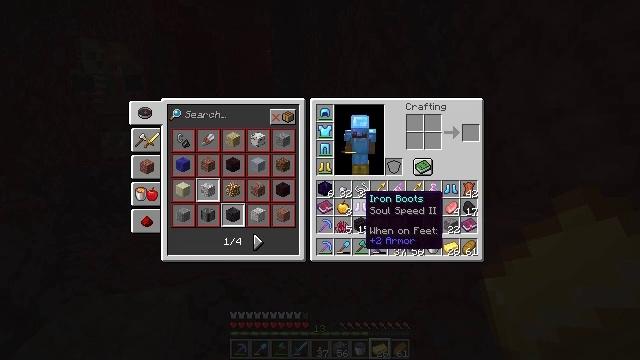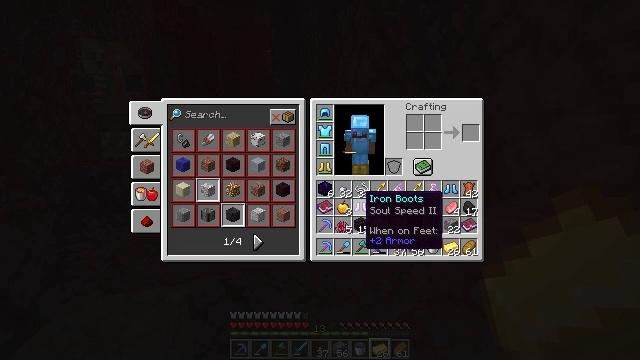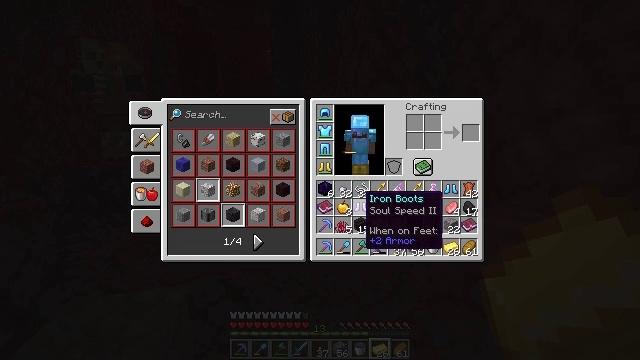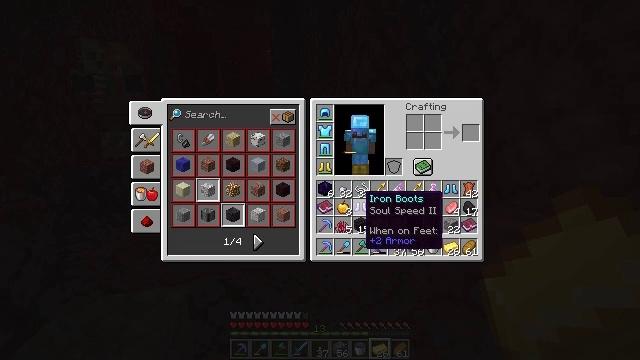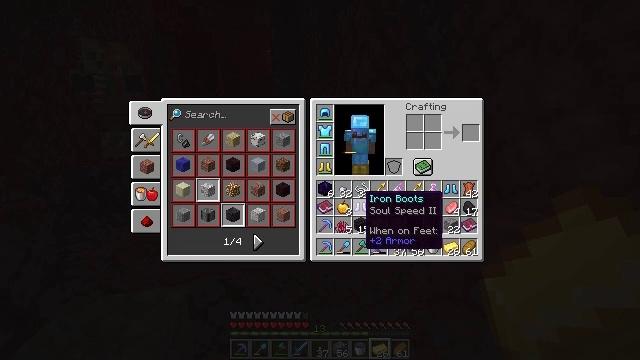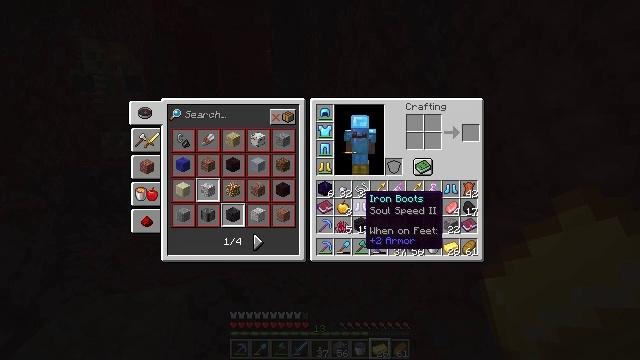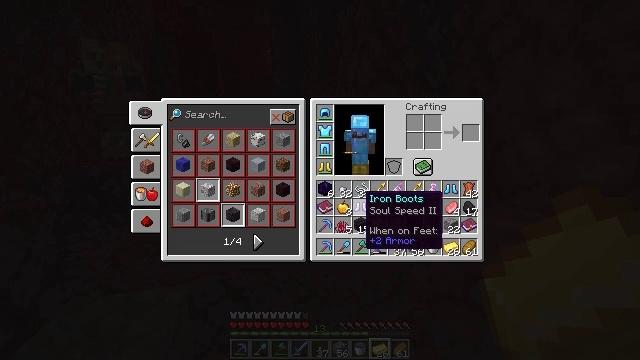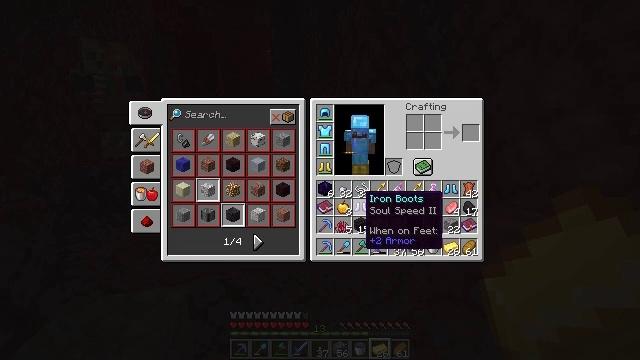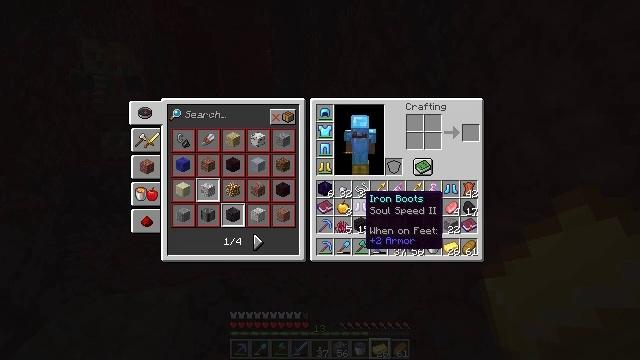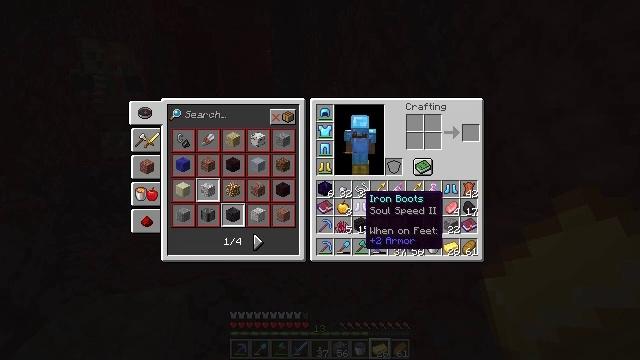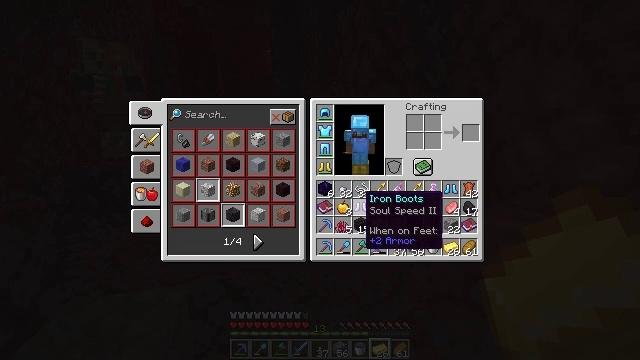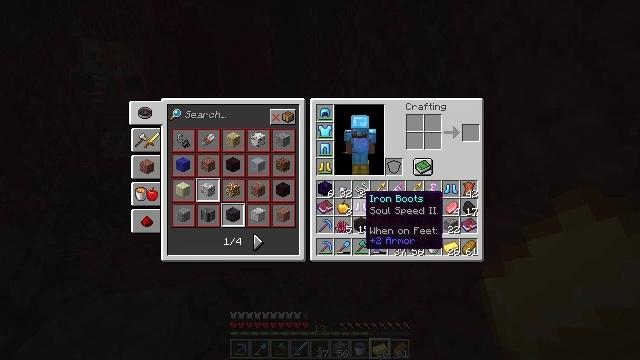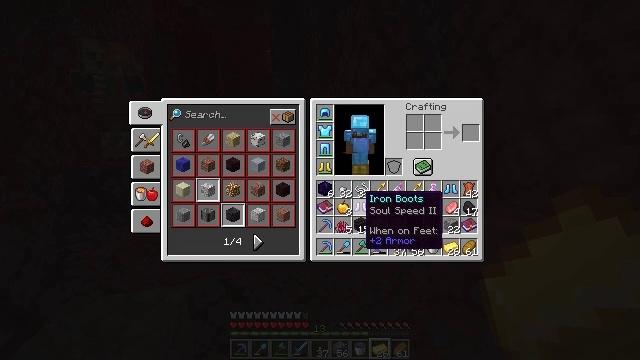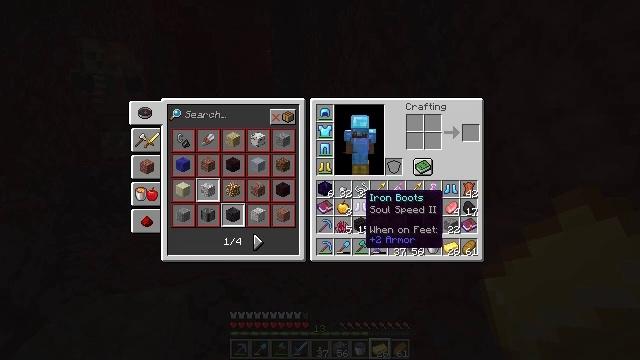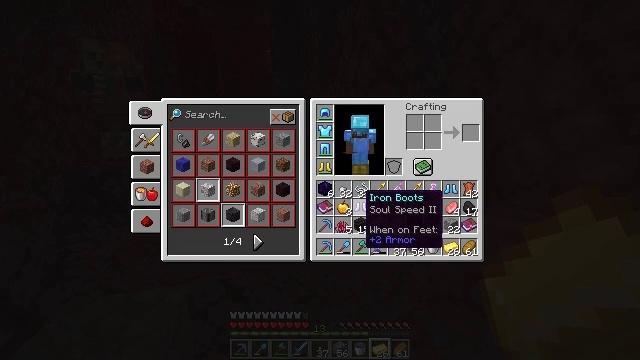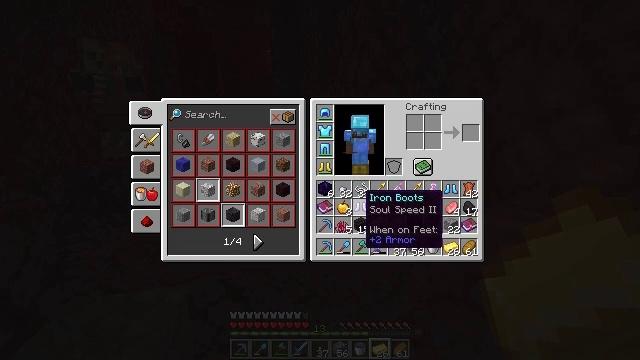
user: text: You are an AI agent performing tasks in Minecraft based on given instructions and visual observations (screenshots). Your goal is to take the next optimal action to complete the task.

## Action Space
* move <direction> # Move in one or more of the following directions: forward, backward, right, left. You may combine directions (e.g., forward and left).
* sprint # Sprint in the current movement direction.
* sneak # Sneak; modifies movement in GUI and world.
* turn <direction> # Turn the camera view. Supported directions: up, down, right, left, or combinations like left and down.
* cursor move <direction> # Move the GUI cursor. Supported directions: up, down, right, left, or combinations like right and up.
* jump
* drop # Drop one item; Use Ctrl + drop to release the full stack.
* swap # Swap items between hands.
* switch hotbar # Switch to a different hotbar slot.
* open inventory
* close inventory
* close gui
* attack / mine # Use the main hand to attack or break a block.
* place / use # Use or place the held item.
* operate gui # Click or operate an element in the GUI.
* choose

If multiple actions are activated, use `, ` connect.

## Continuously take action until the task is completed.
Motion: motion action
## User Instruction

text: Remove a pair of iron boots from the inventory.
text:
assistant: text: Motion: no_op
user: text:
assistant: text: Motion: no_op
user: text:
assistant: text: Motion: no_op
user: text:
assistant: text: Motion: no_op
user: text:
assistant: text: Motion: no_op
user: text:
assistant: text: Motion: no_op
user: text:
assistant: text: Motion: no_op
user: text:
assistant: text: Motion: no_op
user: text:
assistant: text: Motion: no_op
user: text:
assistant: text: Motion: no_op
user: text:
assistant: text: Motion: no_op
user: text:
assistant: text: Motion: no_op
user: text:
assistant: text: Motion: no_op
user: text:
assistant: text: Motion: no_op
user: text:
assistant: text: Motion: no_op
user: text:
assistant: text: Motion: no_op
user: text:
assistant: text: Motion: no_op
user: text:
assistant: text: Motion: no_op
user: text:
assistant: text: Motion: operate gui
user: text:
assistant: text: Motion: operate gui
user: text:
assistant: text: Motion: operate gui
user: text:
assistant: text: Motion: no_op
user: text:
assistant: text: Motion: cursor move right and up
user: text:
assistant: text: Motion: cursor move right and up
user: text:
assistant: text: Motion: cursor move right and up
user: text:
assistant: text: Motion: cursor move right
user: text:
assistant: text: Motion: no_op
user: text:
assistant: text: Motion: operate gui
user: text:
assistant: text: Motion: operate gui
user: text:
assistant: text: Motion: operate gui